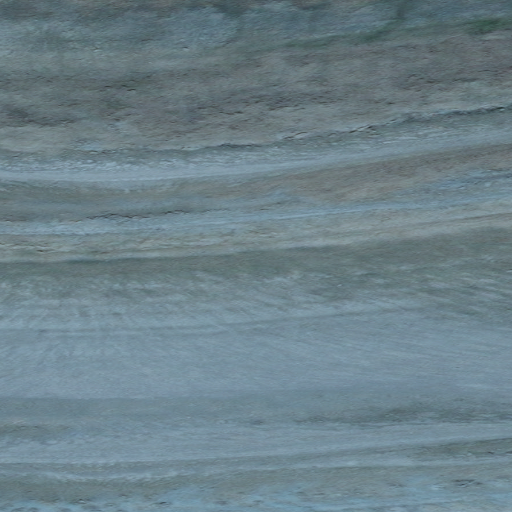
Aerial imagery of mountain in Alaska named Tupikchak Mountain containing only unknown